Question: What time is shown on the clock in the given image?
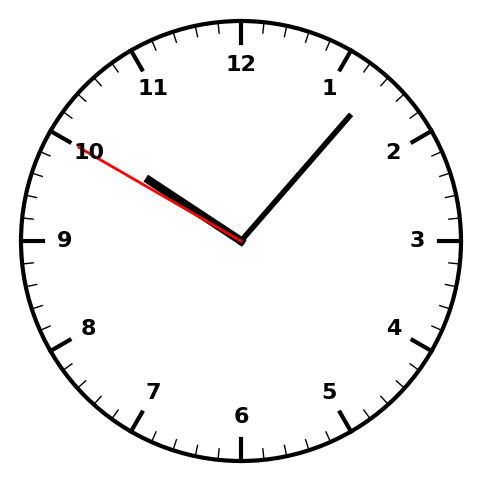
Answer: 10:06:50